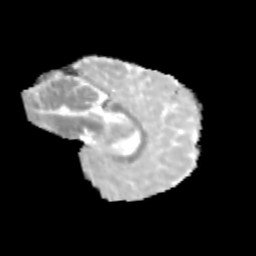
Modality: MD
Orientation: sagittal
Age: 10
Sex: female
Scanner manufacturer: siemens
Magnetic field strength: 3 T
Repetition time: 3.8 s
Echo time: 0.07 s